Brain MRI, modality: ceT1
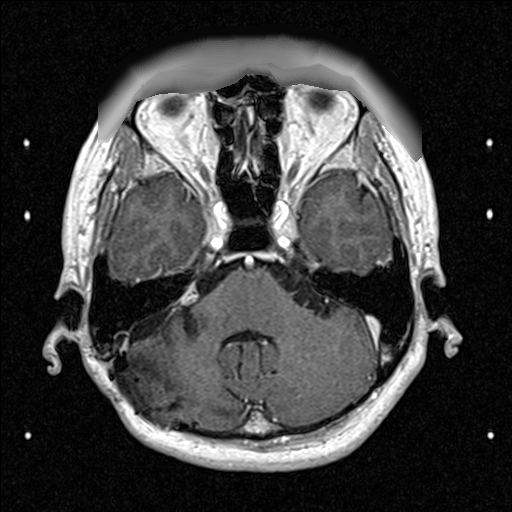